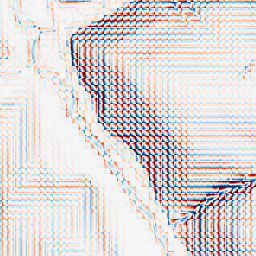
Category: wavelet
Decomposition family: wavelet_biorthogonal
Decomposition parameters: wavelet: bior1.3
level: 3
Upsampling method: regularized
Upsampling parameters: scale: 4
lambda_reg: 0.001
Upsampling scale: 4